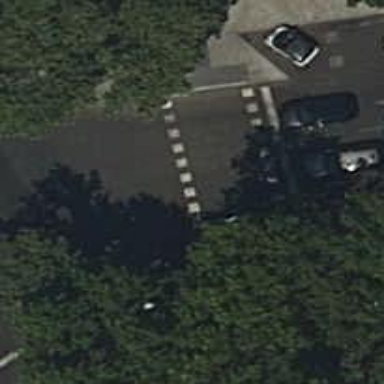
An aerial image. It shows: Road with traffic signals at crossing.